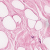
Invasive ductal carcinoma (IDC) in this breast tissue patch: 0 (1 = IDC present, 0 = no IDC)